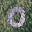
Label: 0